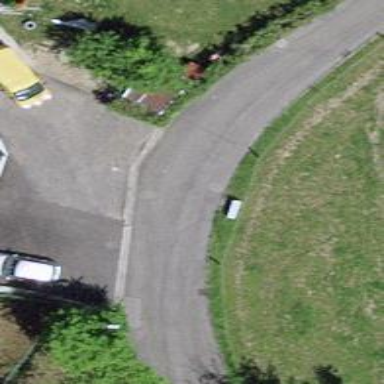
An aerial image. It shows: Residential road with asphalt surface.